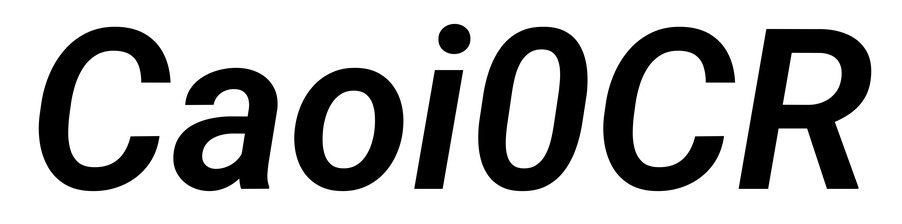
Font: Roboto-Italic_SemiBold_Italic